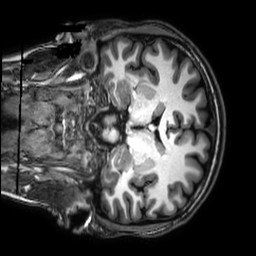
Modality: T1w
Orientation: coronal
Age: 24
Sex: male
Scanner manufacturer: philips
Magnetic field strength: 3 T
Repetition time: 0.008105 s
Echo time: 0.003706 s